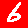
Digit: 6